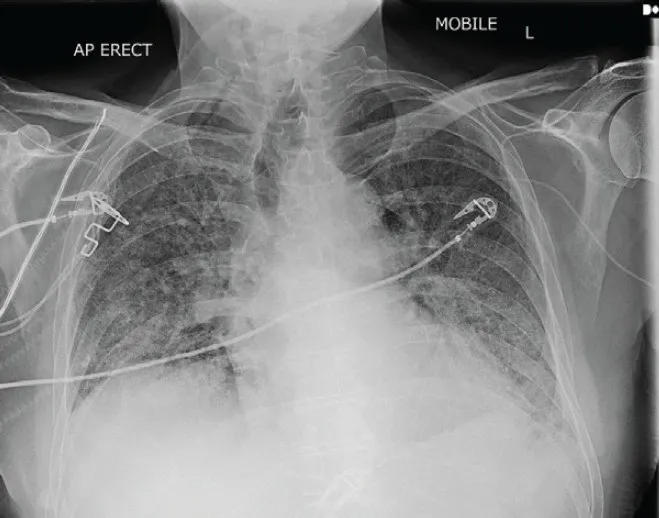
Panitumumab-induced fatal ILD. Chest X-ray on day 17 of admission, showing further deterioration.
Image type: radiology (x_ray)